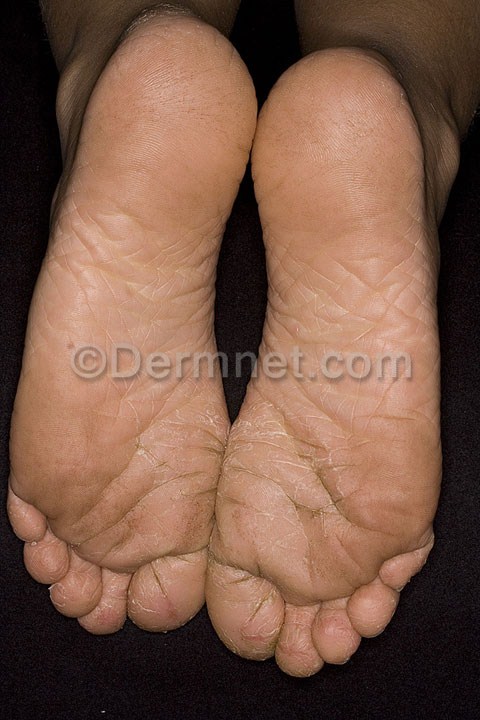
Disease: Atopic Dermatitis Photos